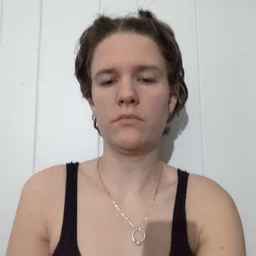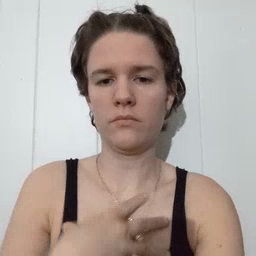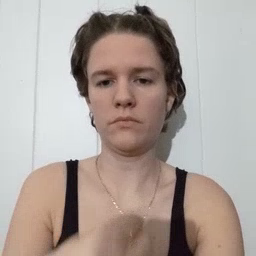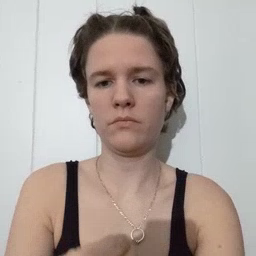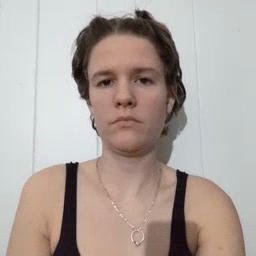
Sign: white